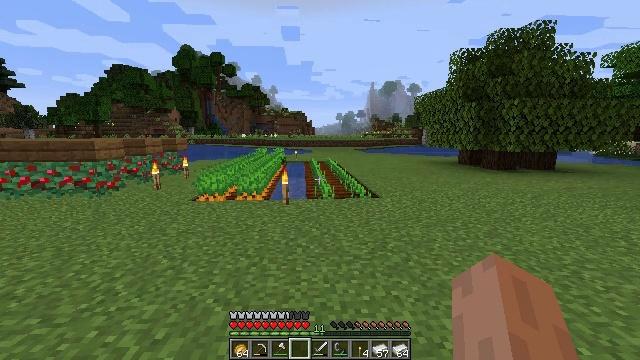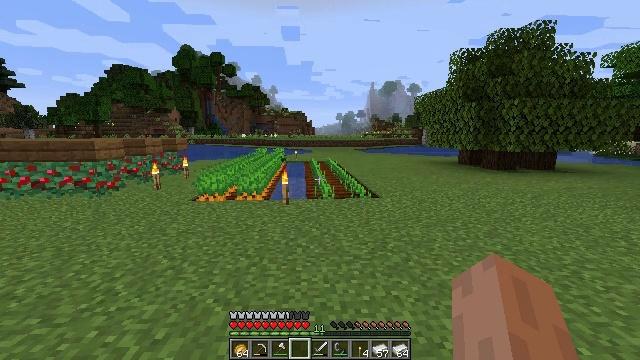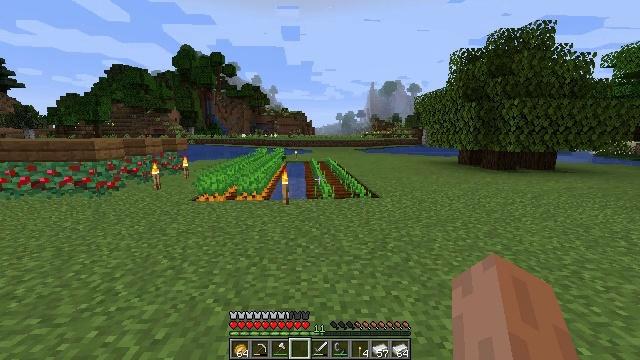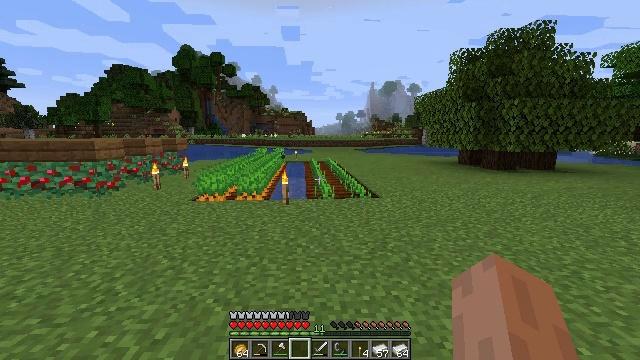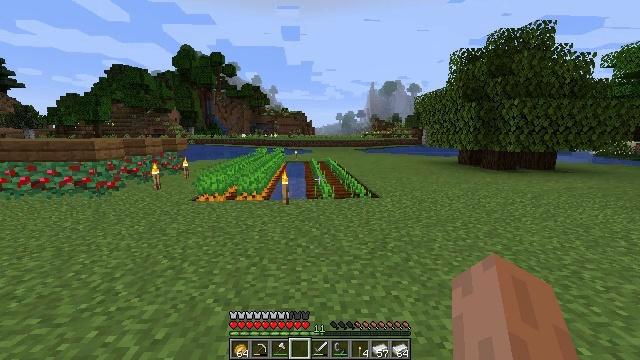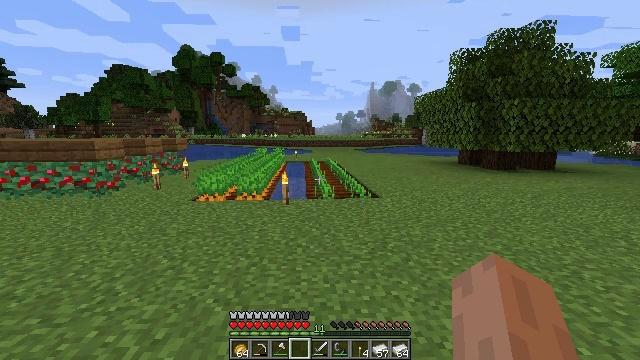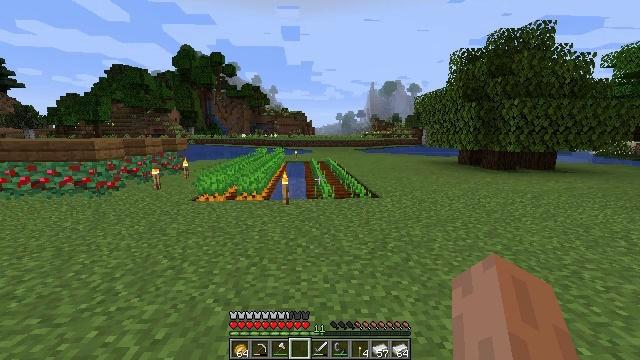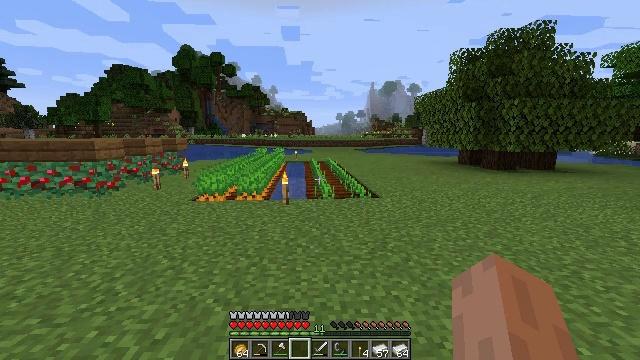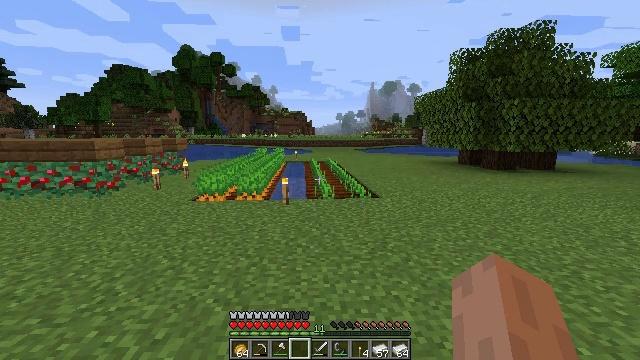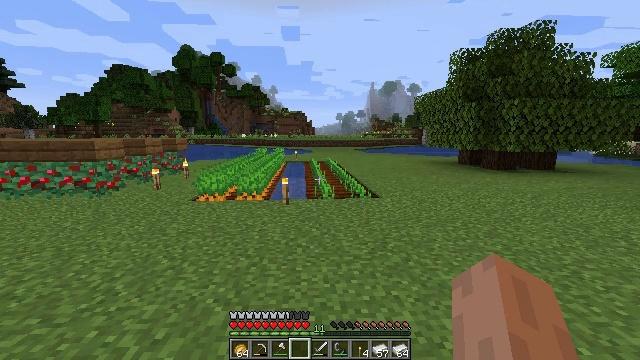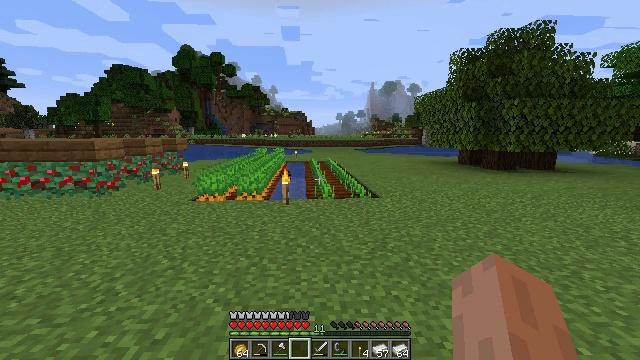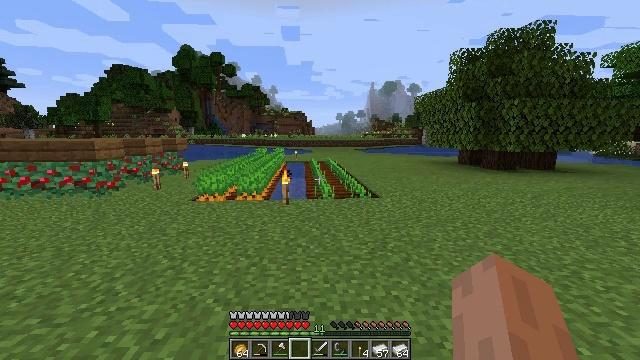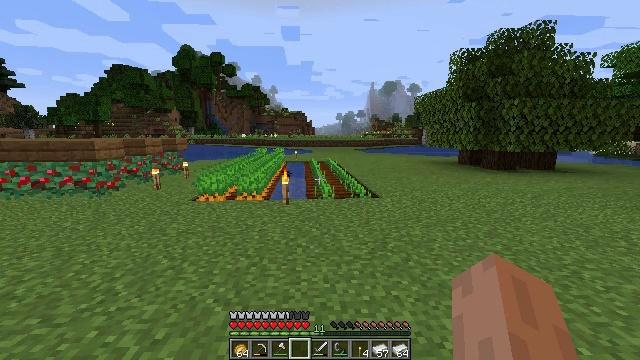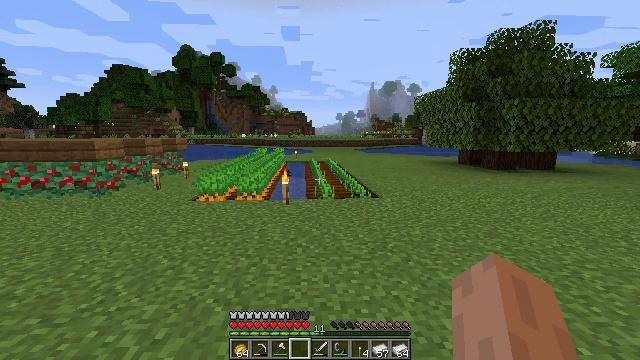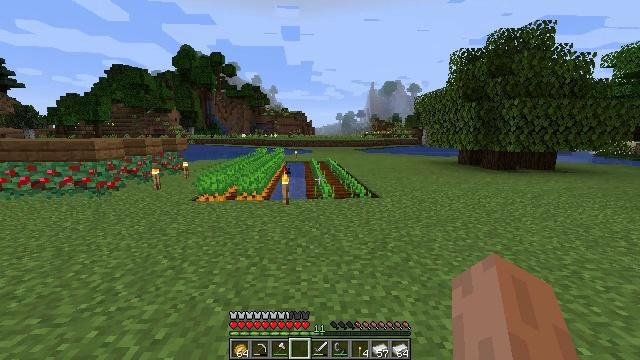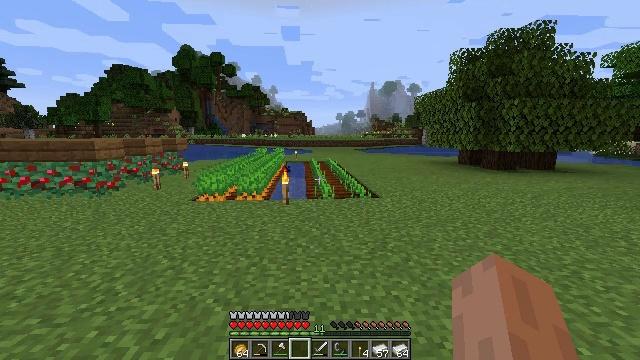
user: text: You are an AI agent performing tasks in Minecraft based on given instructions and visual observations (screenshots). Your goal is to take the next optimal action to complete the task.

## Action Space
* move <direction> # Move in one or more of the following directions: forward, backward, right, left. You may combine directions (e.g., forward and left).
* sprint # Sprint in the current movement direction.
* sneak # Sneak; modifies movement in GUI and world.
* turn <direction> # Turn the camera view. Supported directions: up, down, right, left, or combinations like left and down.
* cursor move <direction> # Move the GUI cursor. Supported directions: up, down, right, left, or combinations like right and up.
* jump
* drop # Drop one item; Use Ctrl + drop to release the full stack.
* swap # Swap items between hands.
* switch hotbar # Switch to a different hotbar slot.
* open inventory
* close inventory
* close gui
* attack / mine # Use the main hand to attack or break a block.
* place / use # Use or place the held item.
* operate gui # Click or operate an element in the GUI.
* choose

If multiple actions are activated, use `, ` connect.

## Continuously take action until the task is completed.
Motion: motion action
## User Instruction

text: Mine dirt from the ground.
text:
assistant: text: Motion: no_op
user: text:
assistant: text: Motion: no_op
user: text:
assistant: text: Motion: no_op
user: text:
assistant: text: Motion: no_op
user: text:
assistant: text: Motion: no_op
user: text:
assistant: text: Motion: no_op
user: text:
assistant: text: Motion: no_op
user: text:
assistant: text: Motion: no_op
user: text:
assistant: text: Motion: no_op
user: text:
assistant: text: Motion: no_op
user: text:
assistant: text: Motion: no_op
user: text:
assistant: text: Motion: no_op
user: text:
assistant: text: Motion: no_op
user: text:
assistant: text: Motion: no_op
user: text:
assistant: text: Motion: no_op
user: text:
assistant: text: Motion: no_op
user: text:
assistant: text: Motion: no_op
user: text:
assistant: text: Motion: no_op
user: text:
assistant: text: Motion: attack / mine
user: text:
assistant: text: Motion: attack / mine
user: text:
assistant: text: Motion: attack / mine
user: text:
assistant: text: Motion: no_op
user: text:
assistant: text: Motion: no_op
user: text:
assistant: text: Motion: no_op
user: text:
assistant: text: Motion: no_op
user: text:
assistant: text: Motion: turn left
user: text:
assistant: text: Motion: no_op
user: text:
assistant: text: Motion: no_op
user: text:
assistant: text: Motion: no_op
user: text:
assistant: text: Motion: no_op